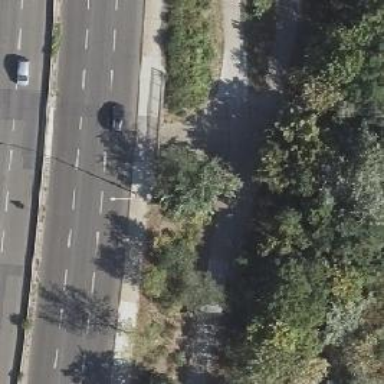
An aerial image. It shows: Concrete footway leading through tunnel.